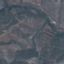
Land use / land cover: HerbaceousVegetation